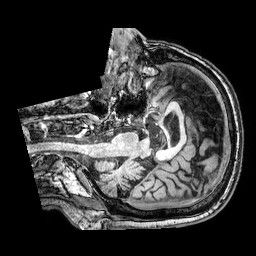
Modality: T1w
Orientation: axial
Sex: male
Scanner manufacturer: philips
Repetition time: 0.008185 s
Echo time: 0.00378 s